Question: I have a Django model as
'''
class Classification(models.Model):
kingdom = models.CharField(db_column='Kingdom', max_length=50)
phylum = models.CharField(db_column='Phylum', max_length=50)
class_field = models.CharField(db_column='Class', max_length=50)
order = models.CharField(db_column='Order', max_length=50)
family = models.CharField(db_column='Family', max_length=50)
genus = models.CharField(db_column='Genus', max_length=50)
species = models.CharField(db_column='Species', max_length=50)
'''
to represent biological taxonomy classification as shown here:

I have classification records of over 5,000 species. I need to generate JSON hierarchical structure as shown below.
'''
{
'name': "root",
'children': [
{
'name': "Animalia",
'children': [
{
{
'name':"Chordata"
'children': [ ... ]
}
},
...
...
]
},
...
...
]
}
'''
Can you suggest me any method(s) to do so?
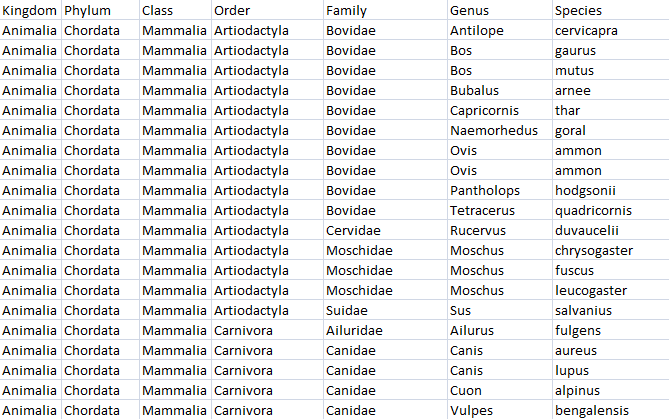
Answer: You can do the following:
1. Transform a list of Classifications to a nested dict.
2. Transform nested dict to the required format
Samples here will operate on slightly reduced 'Classification' class to improve readability:
'''
class Classification:
def __init__(self, kingdom, phylum, klass, species):
self.kingdom = kingdom
self.phylum = phylum
self.klass = klass
self.species = species
'''
First part:
'''
from collections import defaultdict
# in order to work with your actual implementation add more levels of nesting
# as lambda: defaultdict(lambda: defaultdict(lambda: defaultdict(list)))
nested_dict = defaultdict(
lambda: defaultdict(
lambda: defaultdict(list)
)
)
for c in all_classifications:
nested_dict[c.kingdom][c.phylum][c.klass].append(c.species)
'''
<URL> is just a nice tool to guarantee existence of the key in a dictionary, it receives any callable and use it to create a value for missing key.
Now we have nice nested dictionary in the form of
'''
{
'Kingdom1': {
'Phylum1': {
'Class1': ["Species1", "Species2"],
'Class2': ["Species3", "Species4"],
},
'Phylum2': { ... }
},
'Kingdom2': { 'Phylum3': { ... }, 'Phylum4': {... } }
}
'''
Part two: converting to desired output
'''
def nested_to_tree(key, source):
result = {'name': key, 'children':[]}
for key, value in source.items():
if isinstance(value, list):
result['children'] = value
else:
child = nested_to_tree(key, value)
result['children'].append(child)
return result
tree = nested_to_tree('root', nested_dict')
'''
I believe it's self-explanatory - we just convert passed dictionary to desired format and recurse to it's content to form children.
Complete example is <URL>.
Two notes:
1. Written in python 3. Replacing source.items() with source.iteritems() should suffice to run in python 2.
2. You haven't specify what leafs should looks like, so I just assumed that leaf nodes should be genus with all species attached as children. If you want species to be leaf nodes - it's pretty straightforward to modify the code to do so. If you have any trouble doing so - let me know in comments.